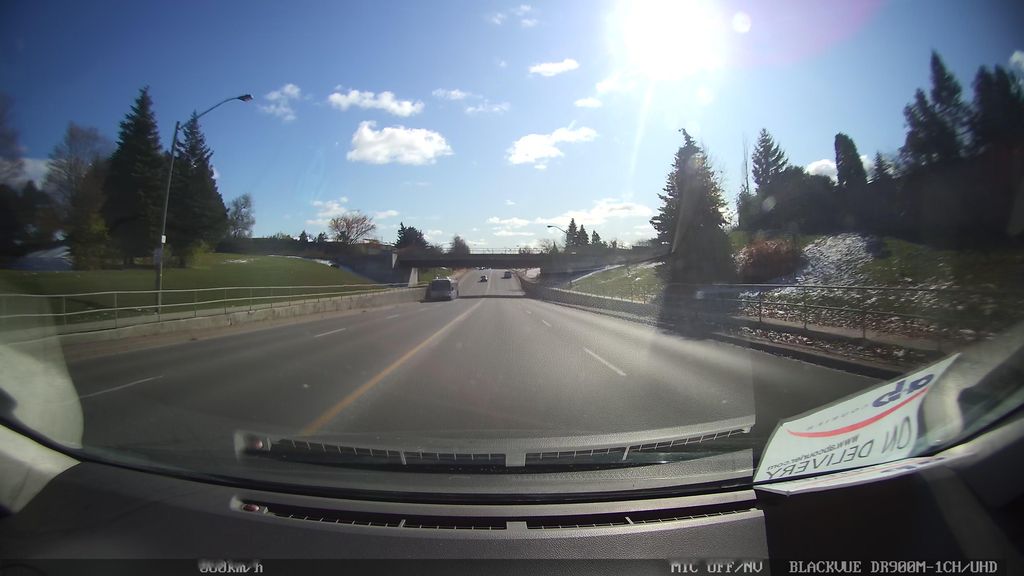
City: toronto